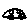
Label: car